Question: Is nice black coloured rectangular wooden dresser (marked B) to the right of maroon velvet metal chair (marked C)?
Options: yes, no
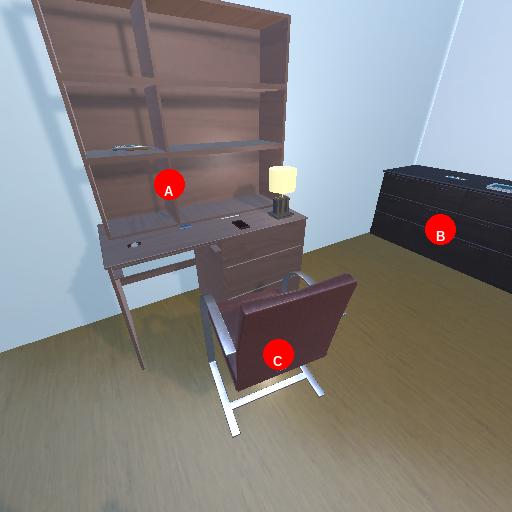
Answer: yes